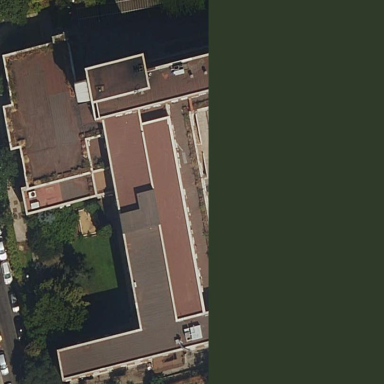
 colored brown. The building itself is red in color."